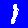
Digit: 1